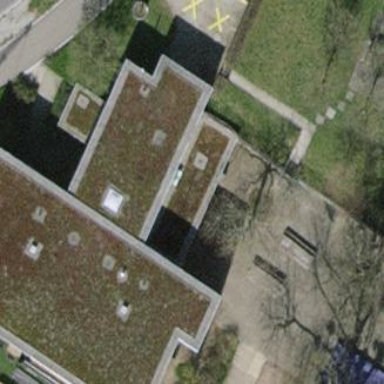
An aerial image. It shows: View of roof of building.